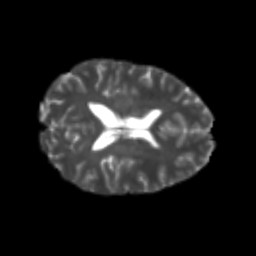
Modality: T2w
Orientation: axial
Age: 25
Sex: female
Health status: healthy
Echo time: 0.074 s